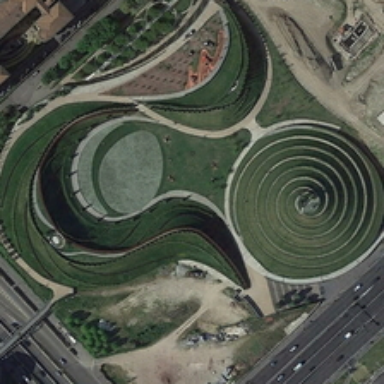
Four green flower beds are in the center of the square .